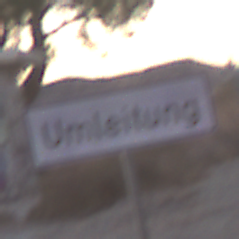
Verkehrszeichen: Umleitungsankuendigung
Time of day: SunriseSunset
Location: Outdoor (Suburban)
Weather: PartlyCloudy
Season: NotSpecified
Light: Natural